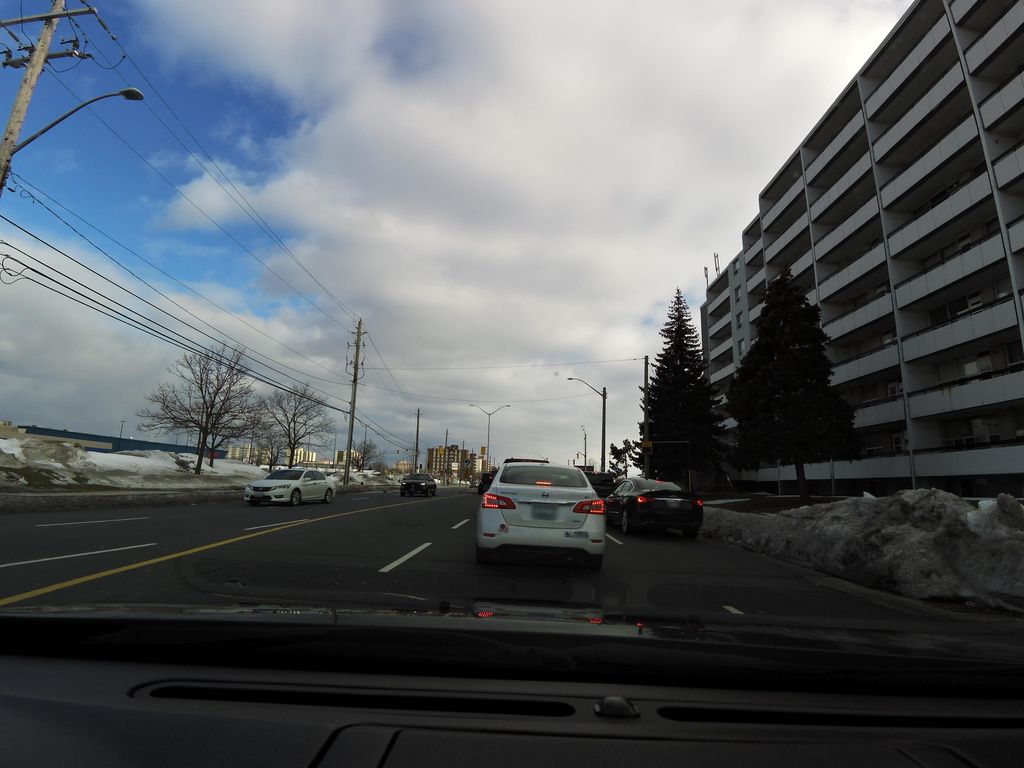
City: hamilton